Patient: sex F, age 73
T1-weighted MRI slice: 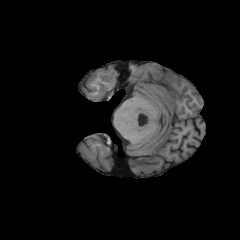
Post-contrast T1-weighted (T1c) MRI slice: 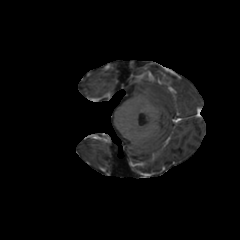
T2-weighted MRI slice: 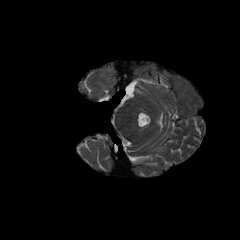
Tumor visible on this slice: no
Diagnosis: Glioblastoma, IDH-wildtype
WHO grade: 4